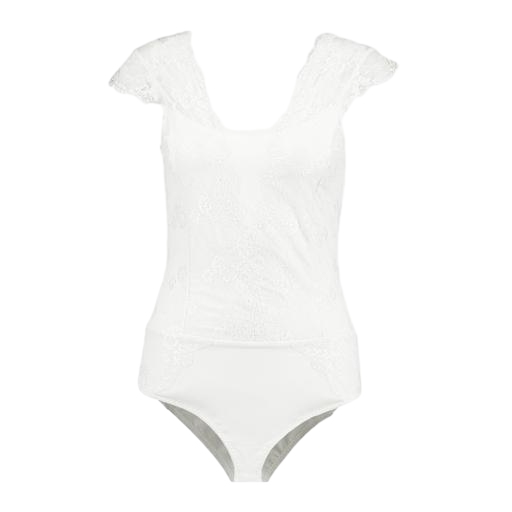
white body suit, white lace muscle t-shirt, short-sleeve top only macy, white background